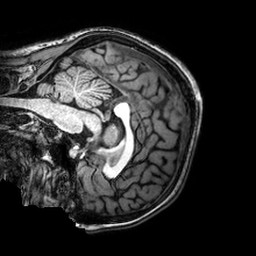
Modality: T1w
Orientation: sagittal
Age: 22
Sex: female